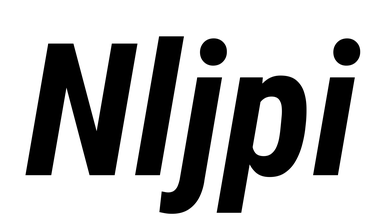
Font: Roboto-Italic_Condensed_Bold_Italic